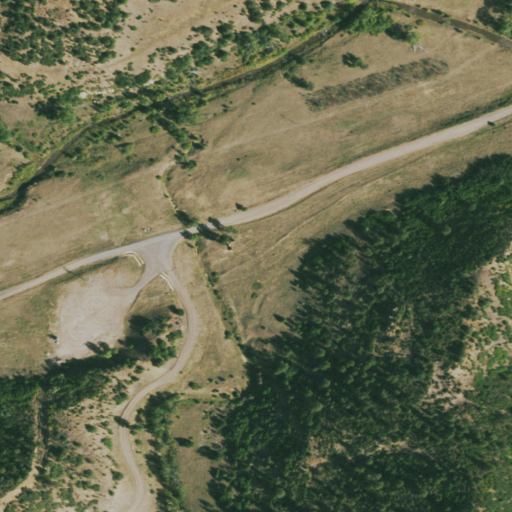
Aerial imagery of valley in Colorado named Little Bingham Canyon containing shrub, evergreen forest, deciduous forest, woody wetlands, grassland, open development, and mixed forest